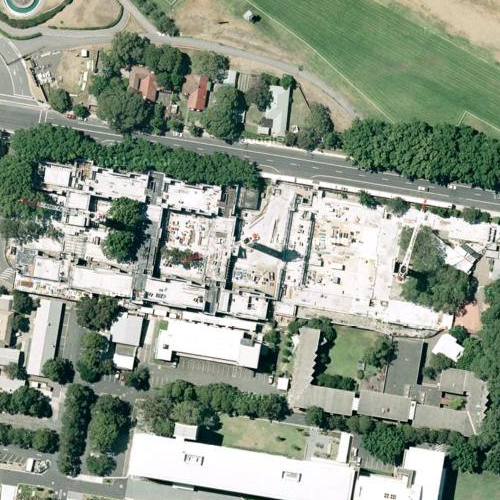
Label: sydney